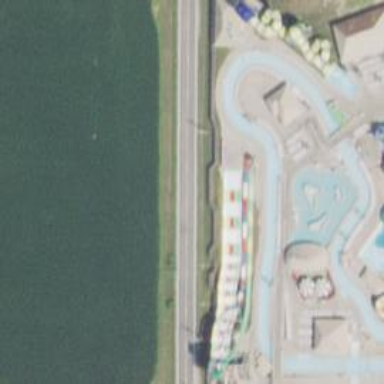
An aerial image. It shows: Tourism attraction featuring water slide.